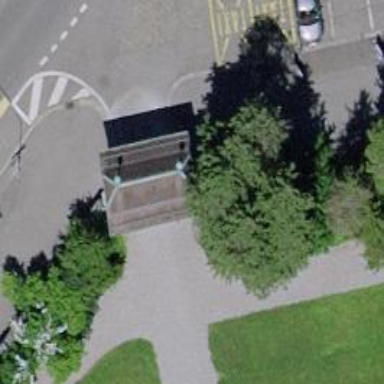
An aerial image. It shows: Footway tunnel with pebblestone surface.